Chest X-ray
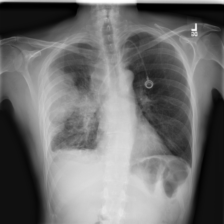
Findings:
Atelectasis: negative
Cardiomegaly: negative
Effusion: positive
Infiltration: negative
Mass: positive
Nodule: negative
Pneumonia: negative
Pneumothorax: negative
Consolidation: negative
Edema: negative
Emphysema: negative
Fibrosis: negative
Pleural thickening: negative
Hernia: negative